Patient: sex M, age 43
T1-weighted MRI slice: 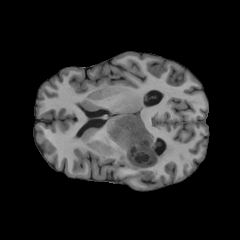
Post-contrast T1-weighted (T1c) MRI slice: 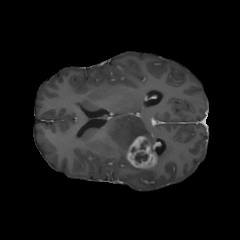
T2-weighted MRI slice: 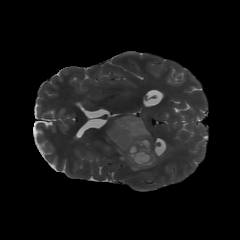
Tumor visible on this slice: yes
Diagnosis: Glioblastoma, IDH-wildtype
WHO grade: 4